Field crop: maize
Growth stage: 2
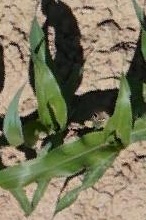
Species: maize